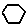
Label: hexagon